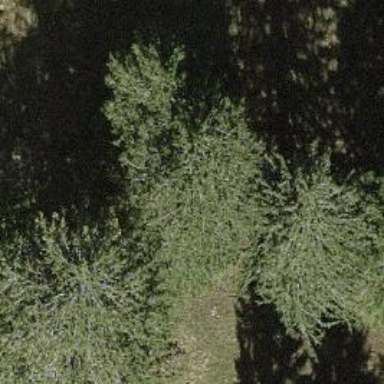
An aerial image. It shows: Single tag "natural: tree."